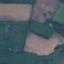
Label: Pasture